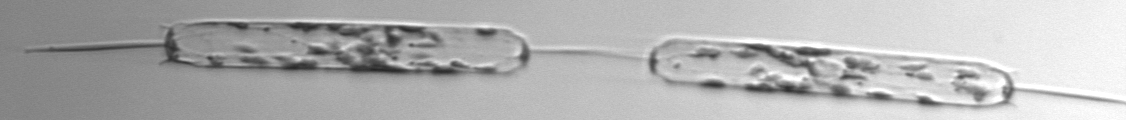
Label: Ditylum_brightwellii